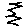
Label: zigzag